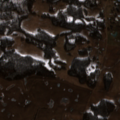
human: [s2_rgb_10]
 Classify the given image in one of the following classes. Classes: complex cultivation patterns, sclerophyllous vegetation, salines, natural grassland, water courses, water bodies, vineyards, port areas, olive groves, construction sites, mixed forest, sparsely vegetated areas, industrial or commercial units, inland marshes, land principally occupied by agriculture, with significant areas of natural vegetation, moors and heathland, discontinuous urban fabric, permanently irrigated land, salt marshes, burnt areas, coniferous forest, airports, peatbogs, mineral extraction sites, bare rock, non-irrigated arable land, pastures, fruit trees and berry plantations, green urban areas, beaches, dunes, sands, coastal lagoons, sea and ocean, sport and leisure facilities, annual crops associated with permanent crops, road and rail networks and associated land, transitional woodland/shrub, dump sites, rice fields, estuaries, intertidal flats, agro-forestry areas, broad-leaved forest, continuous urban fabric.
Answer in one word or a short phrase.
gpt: non-irrigated arable land, complex cultivation patterns, land principally occupied by agriculture, with significant areas of natural vegetation, mixed forest